Field crop: maize
Growth stage: 1
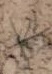
Species: salsola